Interaction volume radius: 10 \u00c5
Interaction volume height: 20 \u00c5
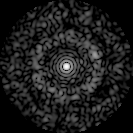
Disorder parameter: 0.8449